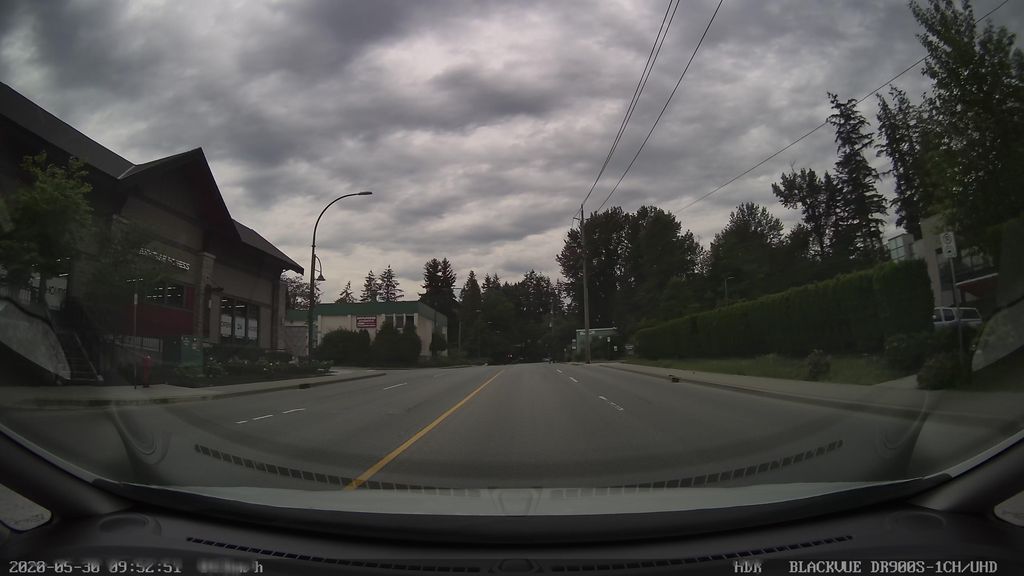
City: vancouver